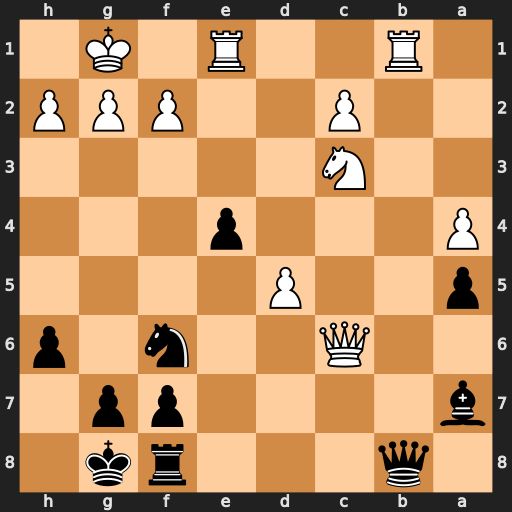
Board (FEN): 1q3rk1/b4pp1/2Q2n1p/p2P4/P3p3/2N5/2P2PPP/1R2R1K1
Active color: b
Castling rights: -
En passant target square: -
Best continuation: Qf4 Nd1 Ng4 h3 e3 Rxe3 Nxf2 Nxf2 Bxe3